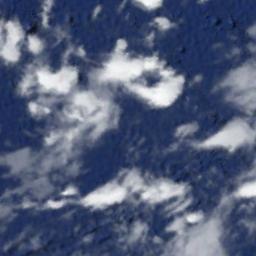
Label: cloud